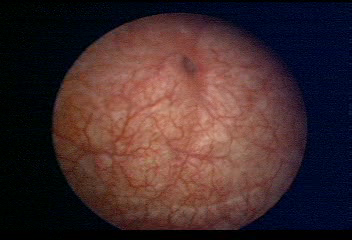
Modality: WLC
Class: Normal mucosa
Bladder cancer association: No